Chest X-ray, AP view. Patient: 55 years old, sex F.
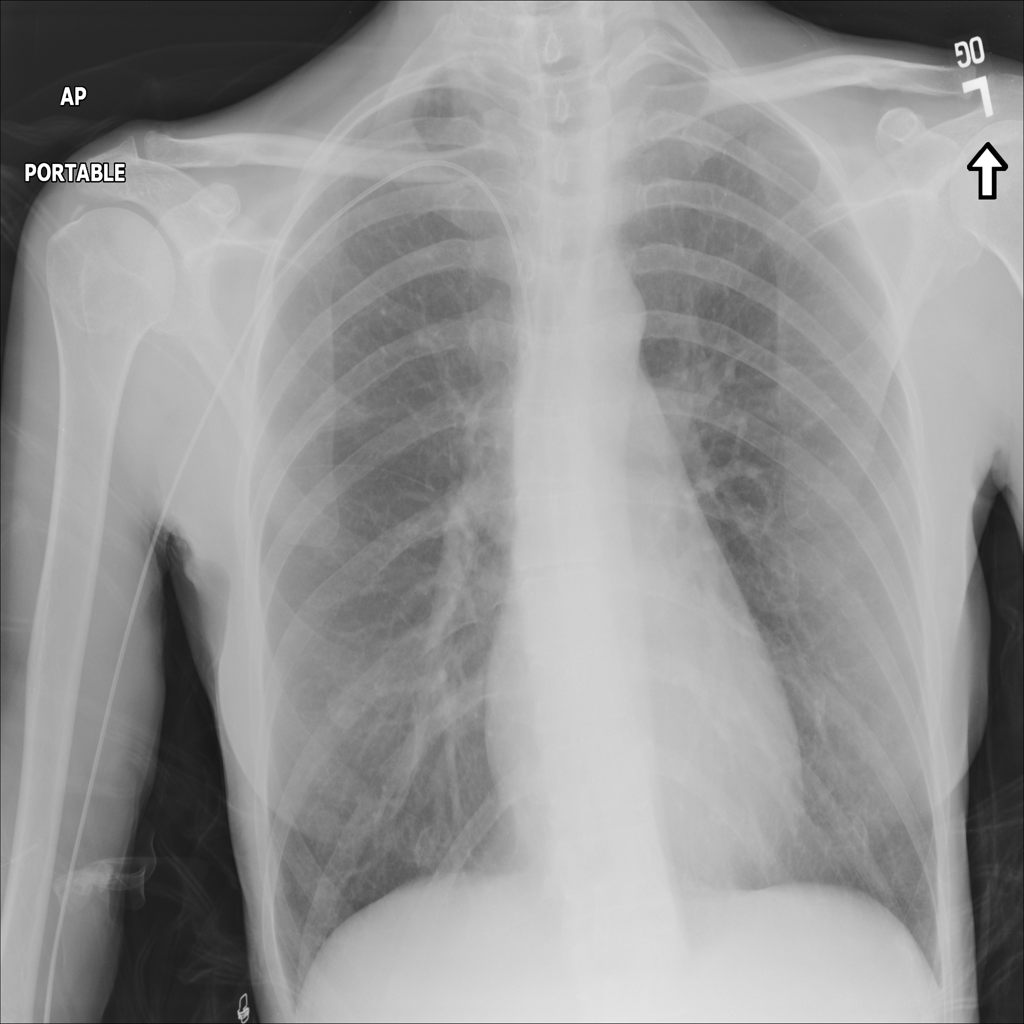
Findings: No Finding